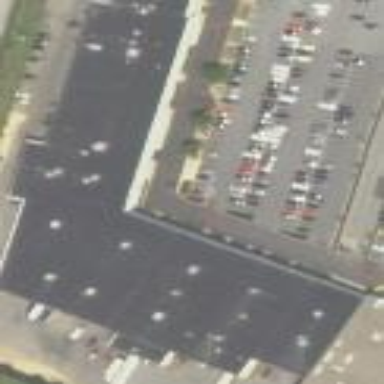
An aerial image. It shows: Retail building.